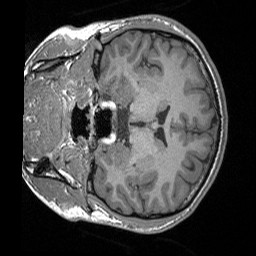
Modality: T1w
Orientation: coronal
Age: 23
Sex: male
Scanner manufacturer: siemens
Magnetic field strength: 3 T
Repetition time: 1.56 s
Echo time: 0.00207 s